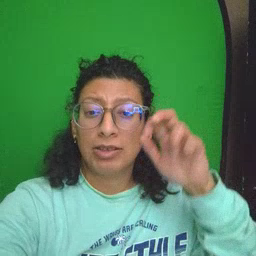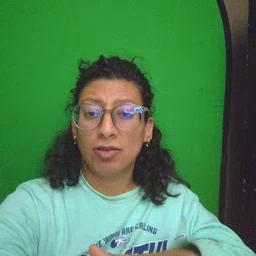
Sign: stairs